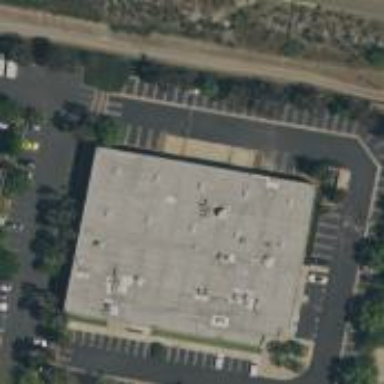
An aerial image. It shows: Warehouse.